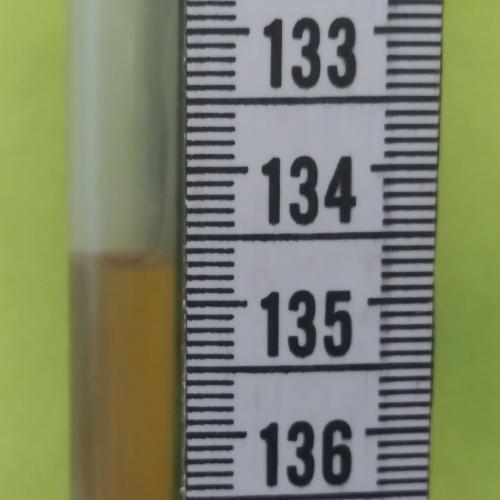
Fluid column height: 134.7 cm